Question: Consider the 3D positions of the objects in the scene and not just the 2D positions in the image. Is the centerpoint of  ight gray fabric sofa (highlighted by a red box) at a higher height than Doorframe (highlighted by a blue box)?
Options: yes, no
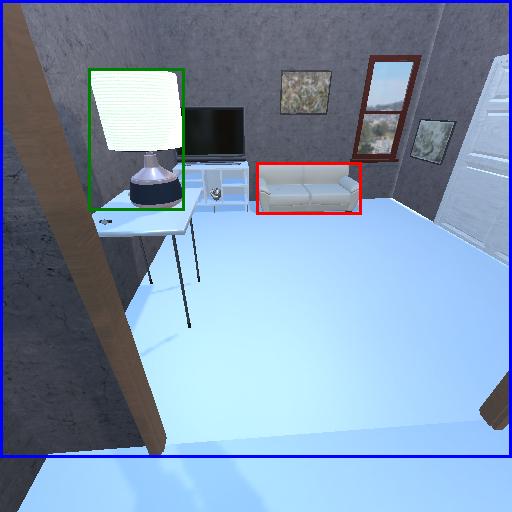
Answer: yes